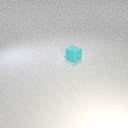
small cyan rubber cube